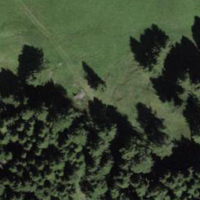
EUNIS habitat code: 43
Species observed at this site:
Centaurea scabiosa